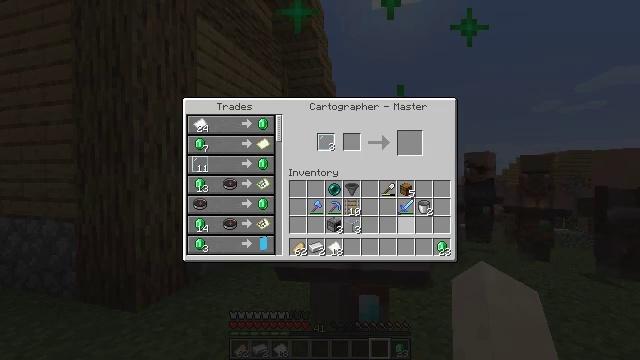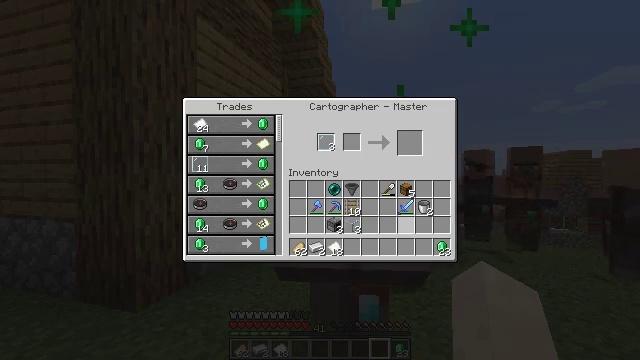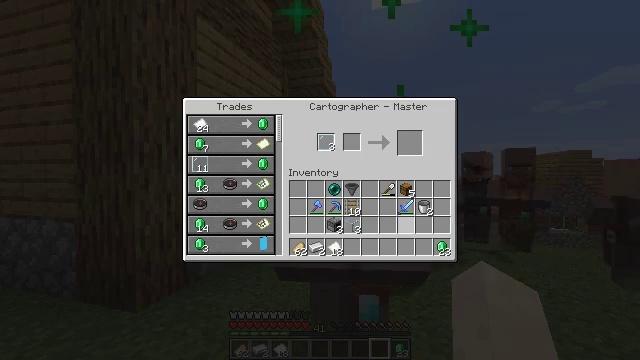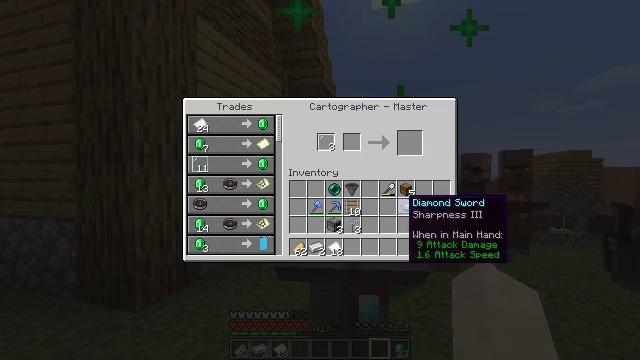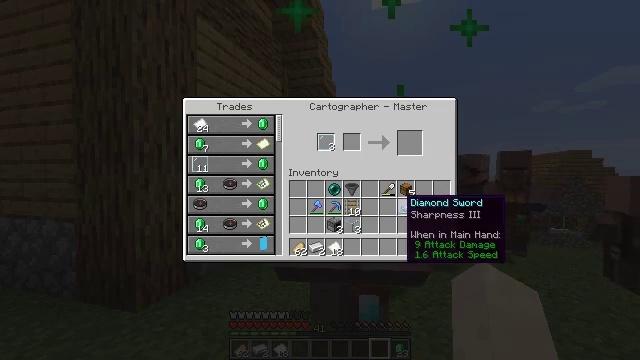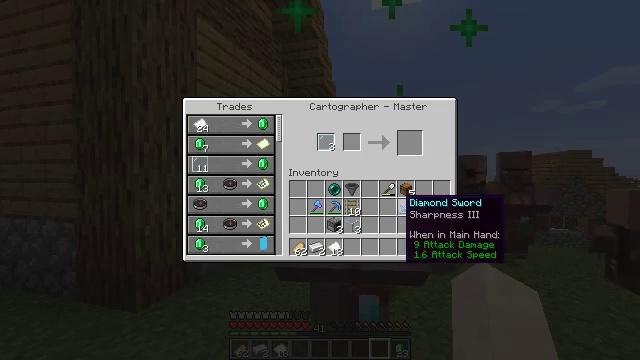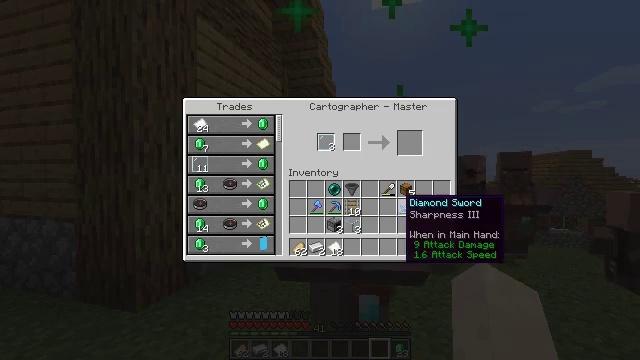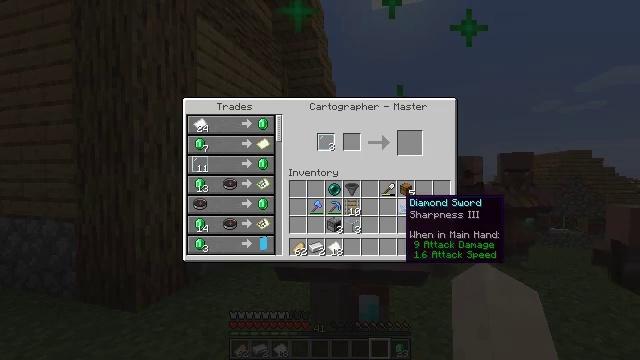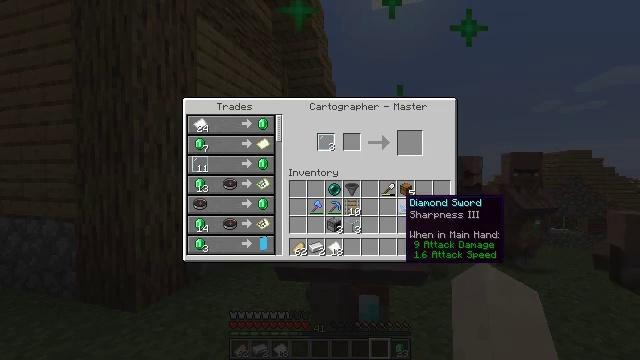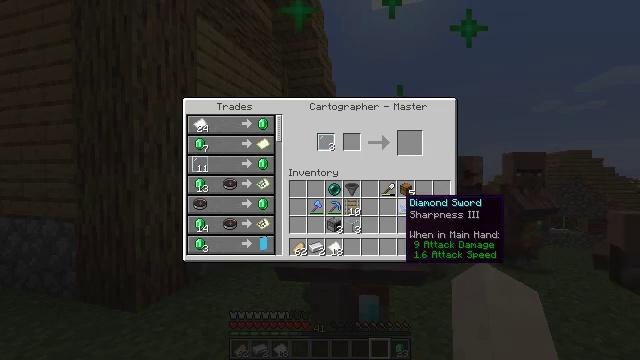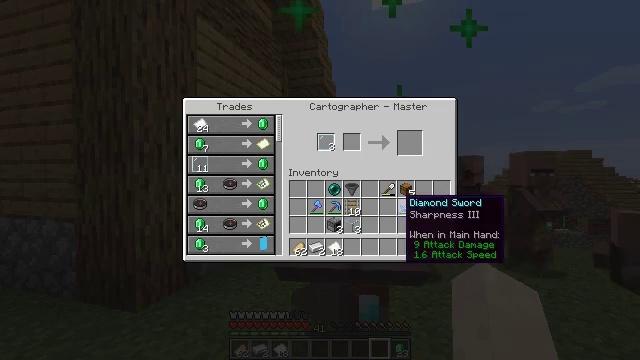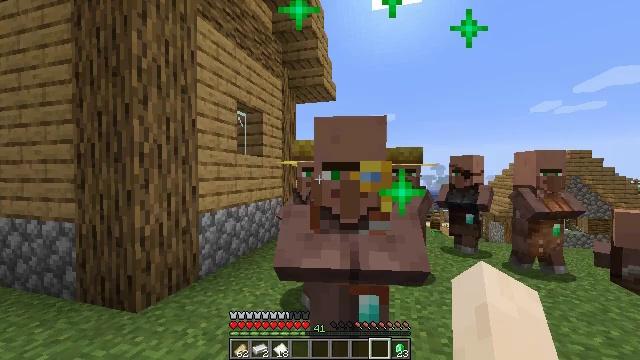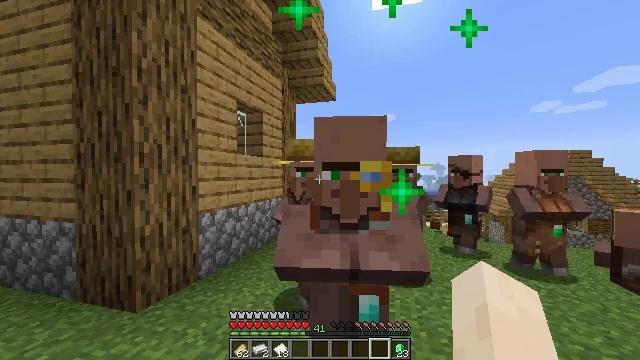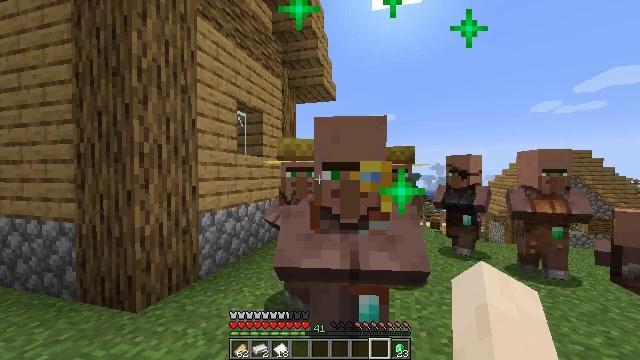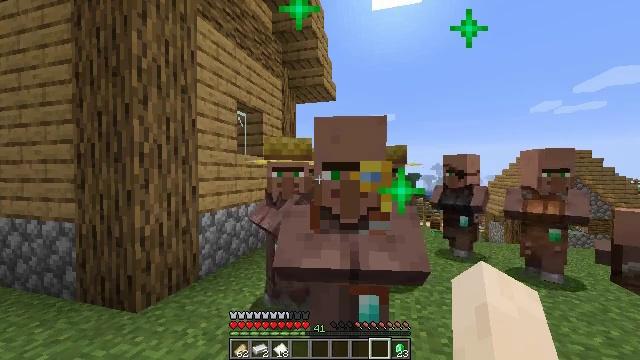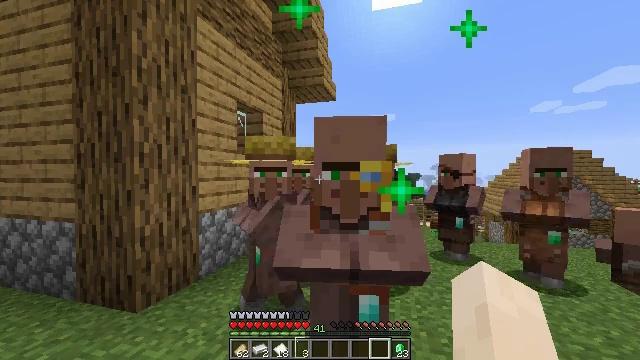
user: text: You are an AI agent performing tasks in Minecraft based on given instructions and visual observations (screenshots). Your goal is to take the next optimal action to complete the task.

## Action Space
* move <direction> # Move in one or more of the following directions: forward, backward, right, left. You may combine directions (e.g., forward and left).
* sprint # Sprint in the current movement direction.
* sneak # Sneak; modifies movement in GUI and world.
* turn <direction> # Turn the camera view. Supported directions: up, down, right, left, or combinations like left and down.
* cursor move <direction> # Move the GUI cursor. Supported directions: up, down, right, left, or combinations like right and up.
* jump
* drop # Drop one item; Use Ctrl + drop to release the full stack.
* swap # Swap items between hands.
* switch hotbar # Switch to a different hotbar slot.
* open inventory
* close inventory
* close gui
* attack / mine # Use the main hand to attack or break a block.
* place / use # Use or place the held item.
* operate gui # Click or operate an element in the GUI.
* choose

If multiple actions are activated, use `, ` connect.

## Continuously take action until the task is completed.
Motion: motion action
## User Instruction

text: Use the crafting table to make leather horse armor.
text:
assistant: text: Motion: no_op
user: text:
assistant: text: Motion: no_op
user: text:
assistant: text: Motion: no_op
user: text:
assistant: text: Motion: no_op
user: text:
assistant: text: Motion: no_op
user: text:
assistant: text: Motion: no_op
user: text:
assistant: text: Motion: no_op
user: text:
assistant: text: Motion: no_op
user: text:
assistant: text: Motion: no_op
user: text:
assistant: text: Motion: no_op
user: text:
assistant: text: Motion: no_op
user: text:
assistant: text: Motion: close gui
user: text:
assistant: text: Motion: no_op
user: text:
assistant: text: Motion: no_op
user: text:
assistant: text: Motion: no_op
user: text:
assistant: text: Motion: no_op
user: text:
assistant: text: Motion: turn right
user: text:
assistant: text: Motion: turn right
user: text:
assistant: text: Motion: turn right
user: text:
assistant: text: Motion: no_op
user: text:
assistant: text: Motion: no_op
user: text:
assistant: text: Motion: turn down
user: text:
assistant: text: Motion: turn left and down
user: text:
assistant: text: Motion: no_op
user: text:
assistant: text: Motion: no_op
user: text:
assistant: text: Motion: no_op
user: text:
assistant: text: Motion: no_op
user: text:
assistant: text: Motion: no_op
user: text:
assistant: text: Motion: turn left
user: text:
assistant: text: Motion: no_op